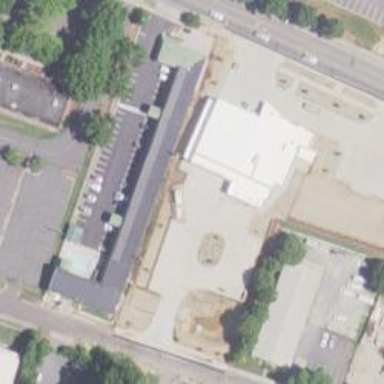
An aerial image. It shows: Motel building.